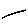
Label: line